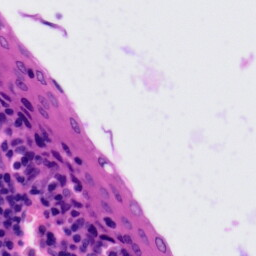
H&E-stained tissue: Tonsil